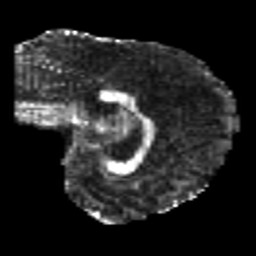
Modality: FA
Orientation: sagittal
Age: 22
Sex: female
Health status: healthy
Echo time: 0.074 s